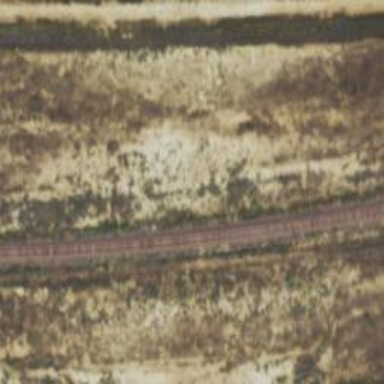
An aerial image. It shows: Railway track.